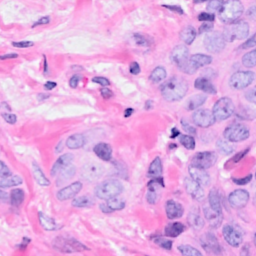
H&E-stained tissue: Breast